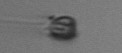
Label: Apedinella